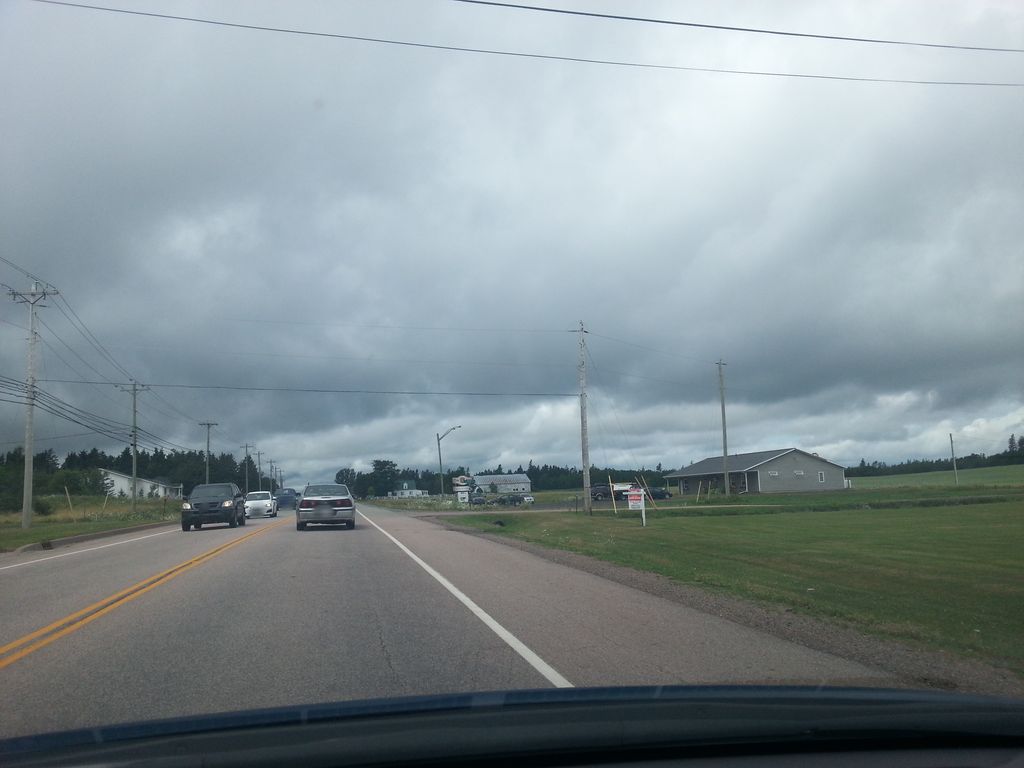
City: charlottetown